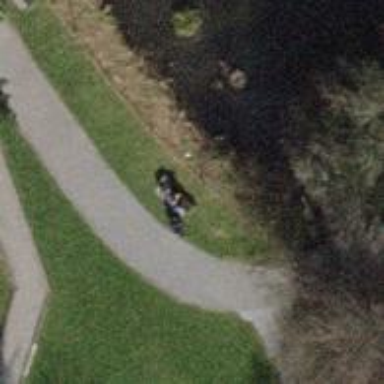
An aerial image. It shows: Brown bench in the vicinity.